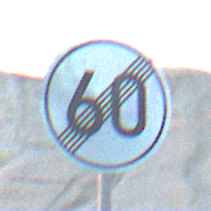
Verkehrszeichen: EndeGeschwindigkeit60
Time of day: SunriseSunset
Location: Outdoor (Beach)
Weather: PartlyCloudy
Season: NotSpecified
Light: Natural